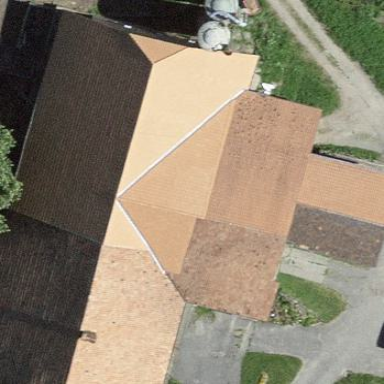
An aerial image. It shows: Farm building.